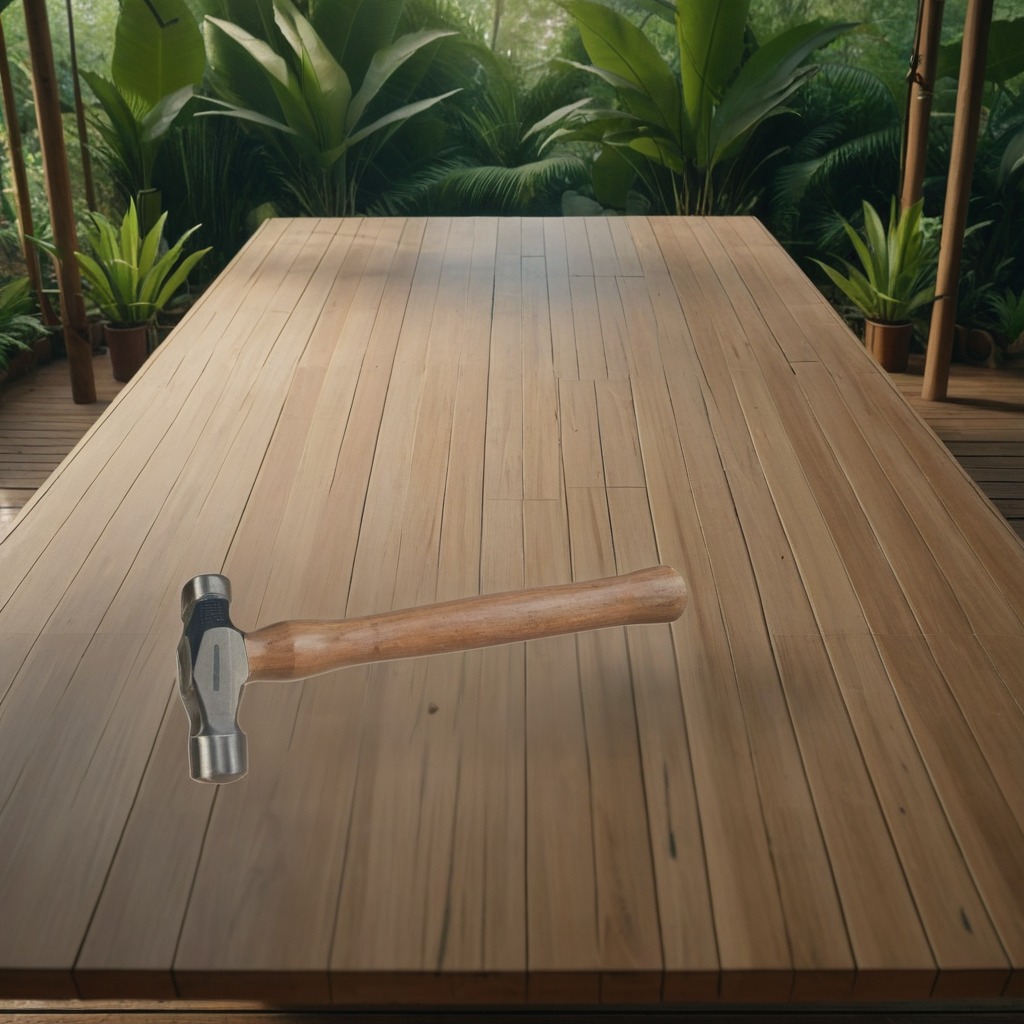
A hammer lies on the wooden table.